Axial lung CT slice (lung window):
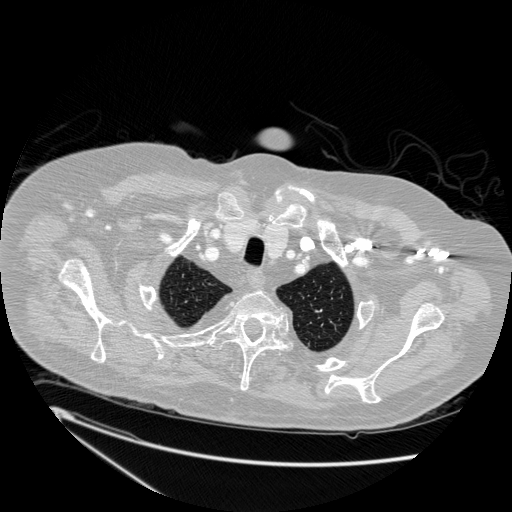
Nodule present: no